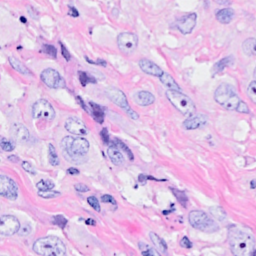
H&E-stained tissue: Breast